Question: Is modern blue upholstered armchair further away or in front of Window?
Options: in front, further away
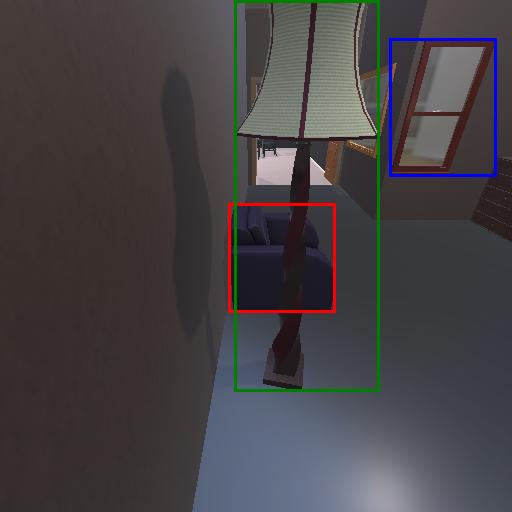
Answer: in front